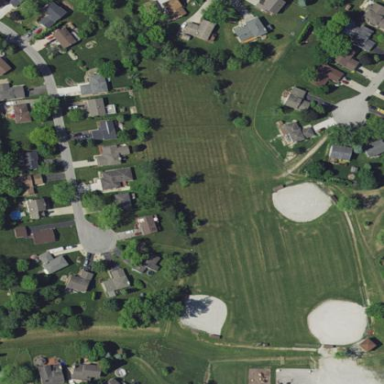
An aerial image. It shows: Baseball pitch for leisure and sports activities.